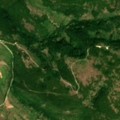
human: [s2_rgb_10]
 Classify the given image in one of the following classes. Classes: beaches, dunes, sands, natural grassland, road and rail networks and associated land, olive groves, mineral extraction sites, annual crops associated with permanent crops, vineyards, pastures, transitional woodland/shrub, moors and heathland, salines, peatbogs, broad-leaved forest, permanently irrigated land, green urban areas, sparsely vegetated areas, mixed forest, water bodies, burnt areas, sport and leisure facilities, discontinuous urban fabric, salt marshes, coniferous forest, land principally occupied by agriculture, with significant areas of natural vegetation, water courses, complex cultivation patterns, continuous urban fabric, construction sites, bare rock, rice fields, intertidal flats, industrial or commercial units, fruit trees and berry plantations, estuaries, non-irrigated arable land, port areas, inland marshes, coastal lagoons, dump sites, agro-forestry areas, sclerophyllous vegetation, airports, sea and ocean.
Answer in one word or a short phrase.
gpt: complex cultivation patterns, broad-leaved forest, transitional woodland/shrub